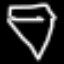
Label: diamond